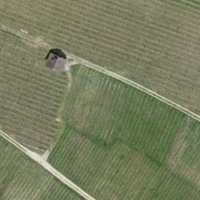
EUNIS habitat code: 40
Species observed at this site:
Podarcis muralis